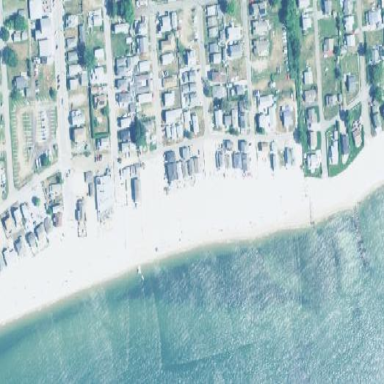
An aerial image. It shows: Sandy beach.